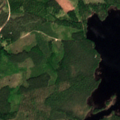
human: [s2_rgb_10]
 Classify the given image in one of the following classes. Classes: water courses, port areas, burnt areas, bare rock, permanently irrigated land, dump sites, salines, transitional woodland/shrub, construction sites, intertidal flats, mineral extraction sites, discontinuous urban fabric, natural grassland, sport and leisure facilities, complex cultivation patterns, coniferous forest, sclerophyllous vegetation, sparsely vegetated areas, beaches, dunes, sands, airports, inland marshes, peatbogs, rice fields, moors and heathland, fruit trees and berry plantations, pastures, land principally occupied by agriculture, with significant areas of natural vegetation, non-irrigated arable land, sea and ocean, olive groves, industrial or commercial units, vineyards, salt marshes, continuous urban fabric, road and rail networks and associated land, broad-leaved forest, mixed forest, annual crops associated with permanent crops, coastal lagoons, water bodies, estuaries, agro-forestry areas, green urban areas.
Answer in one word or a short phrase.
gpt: coniferous forest, transitional woodland/shrub, water bodies